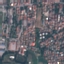
Land use / land cover class: Residential